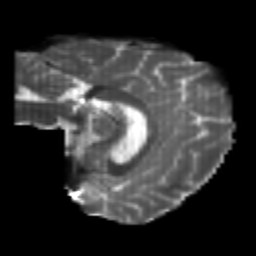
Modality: T2w
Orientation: sagittal
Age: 22
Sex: male
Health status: healthy
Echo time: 0.074 s